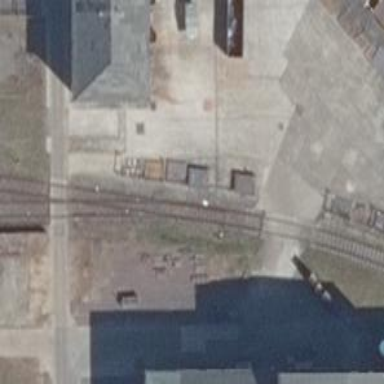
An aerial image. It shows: Railway spur service.